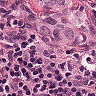
Metastatic tissue present: yes